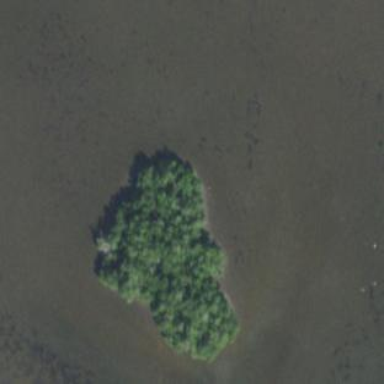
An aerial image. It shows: Image showing island.